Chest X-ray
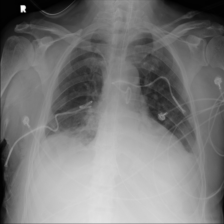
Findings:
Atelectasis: positive
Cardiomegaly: negative
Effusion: negative
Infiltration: positive
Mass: negative
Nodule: negative
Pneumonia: negative
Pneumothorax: negative
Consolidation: negative
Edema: negative
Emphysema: negative
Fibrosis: negative
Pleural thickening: negative
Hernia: negative